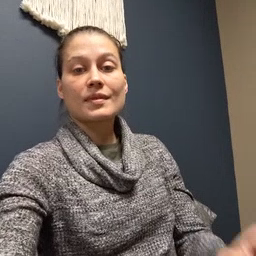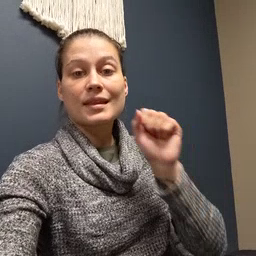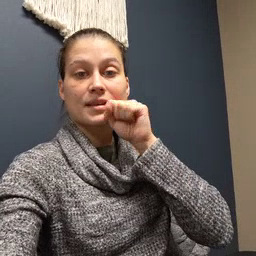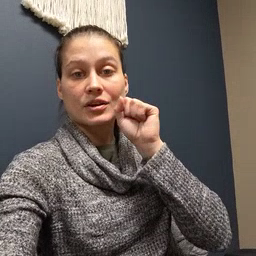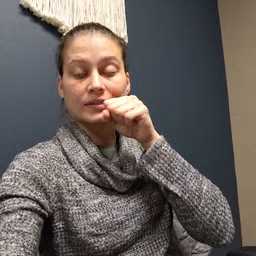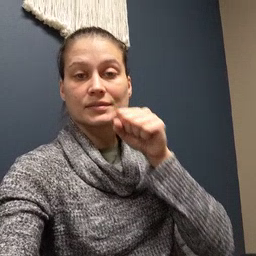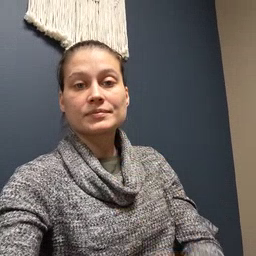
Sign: carrot